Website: bh-photo
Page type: account-selection
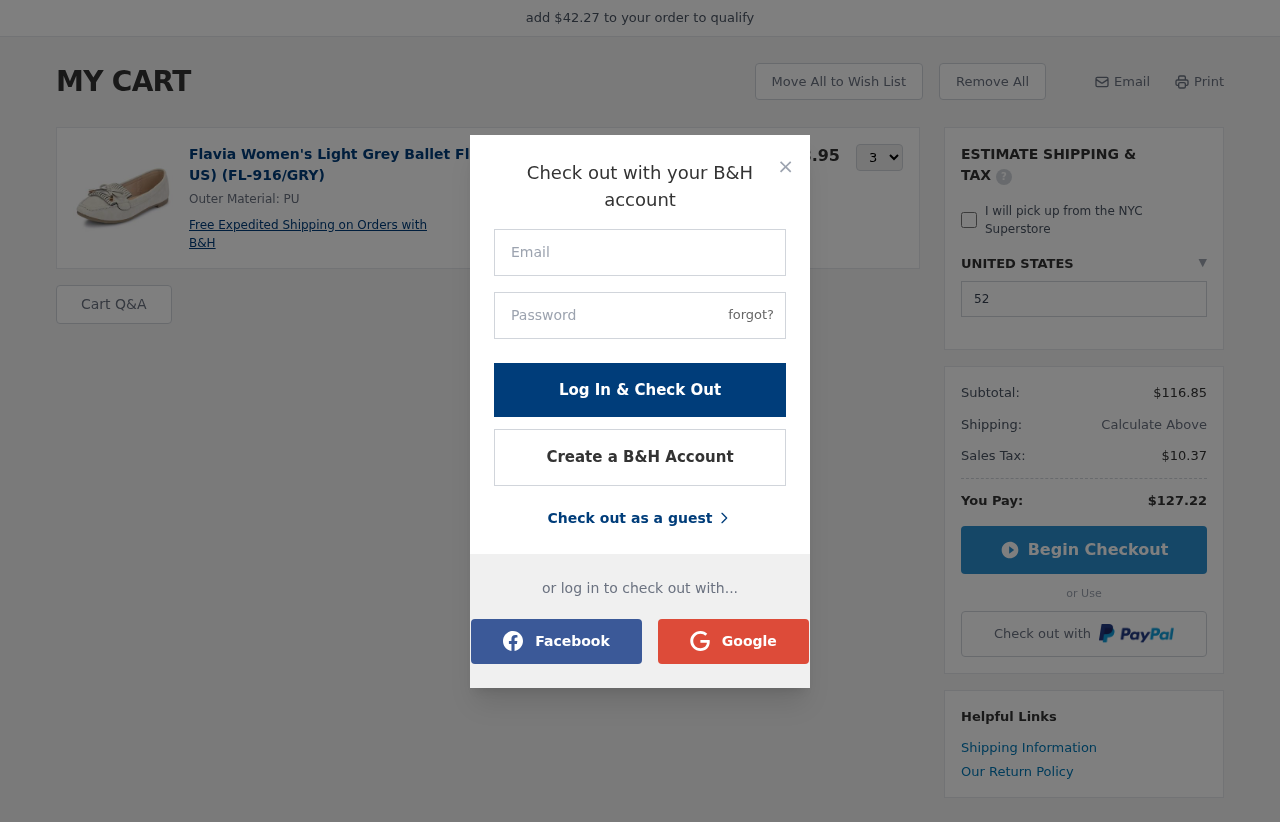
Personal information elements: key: PII_COUNTRY
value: UNITED STATES
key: PII_LOGIN_USERNAME
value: jhall197
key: PII_POSTCODE
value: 52099
Product elements: key: PRODUCT1_DESC
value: Outer Material: PU
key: PRODUCT1_NAME
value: Flavia Women's Light Grey Ballet Flats-8 UK (40 EU) (9 US) (FL-916/GRY)
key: PRODUCT1_PRICE
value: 38.95
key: PRODUCT1_QUANTITY
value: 3
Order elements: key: ORDER_SUBTOTAL
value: $116.85
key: ORDER_TAX
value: $10.37
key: ORDER_TOTAL
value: $127.22
Other elements: key: AMOUNT_TO_QUALIFY
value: $42.27